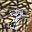
Label: 7